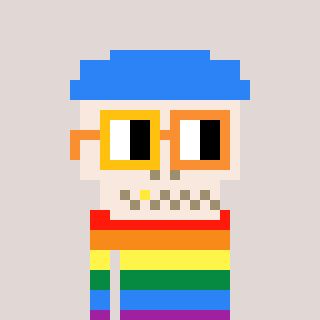
a pixel art character with square yellow and orange glasses, a skeleton-hat-shaped head and a redpinkish-colored body on a warm background